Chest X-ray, AP view. Patient: 59 years old, sex M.
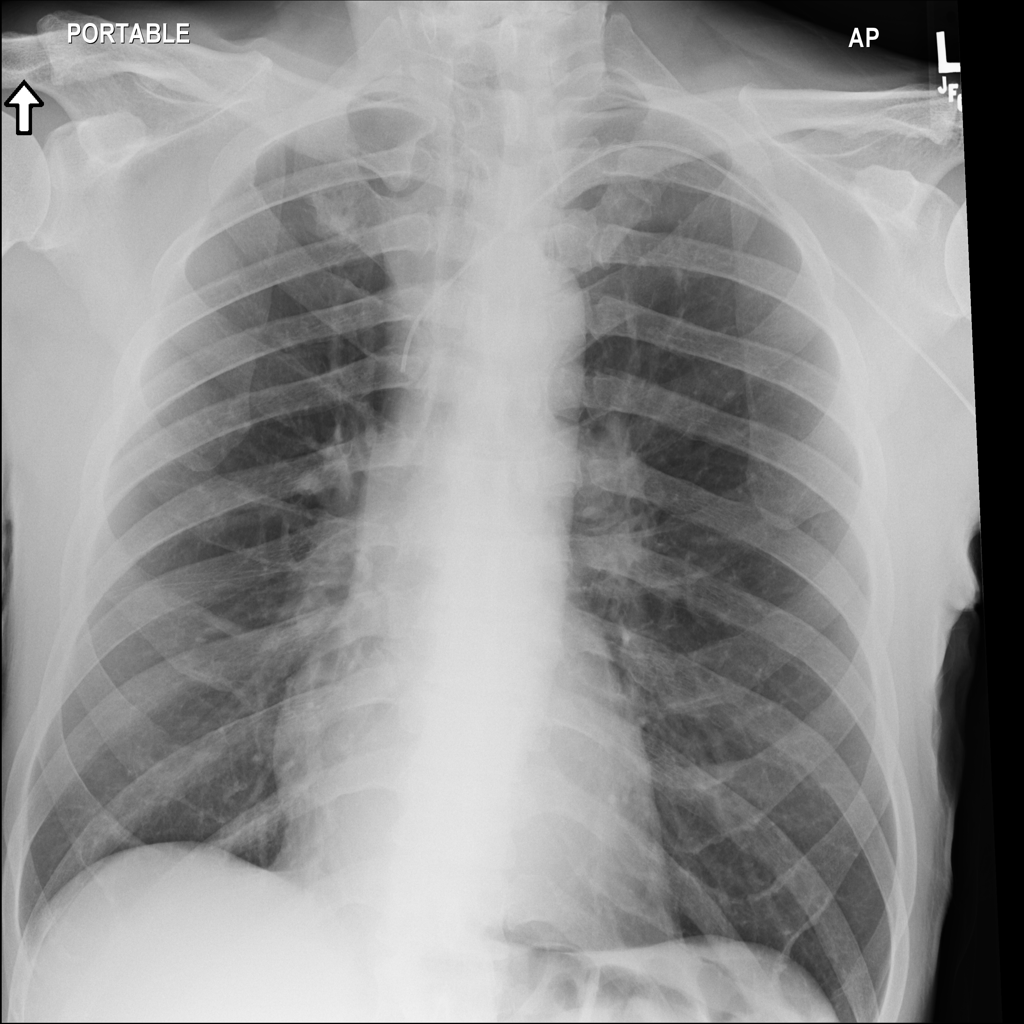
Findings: No Finding